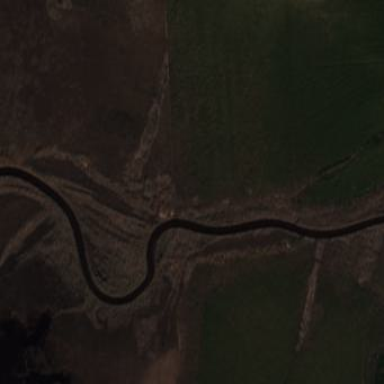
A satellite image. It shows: River flowing through the landscape.